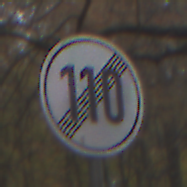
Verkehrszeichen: EndeGeschwindigkeit110
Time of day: MorningAfternoon
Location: Outdoor (Nature)
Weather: Overcast
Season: Autumn
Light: Natural